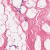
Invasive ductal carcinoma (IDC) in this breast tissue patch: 0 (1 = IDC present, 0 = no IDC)